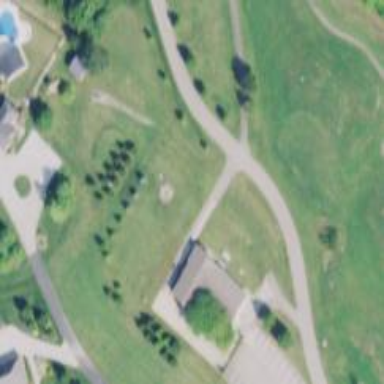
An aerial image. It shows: Driveway leading to service road.